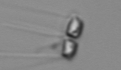
Label: Chaetoceros